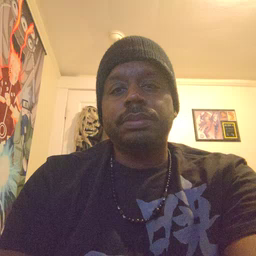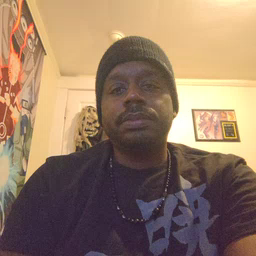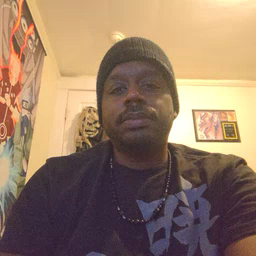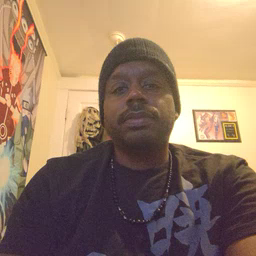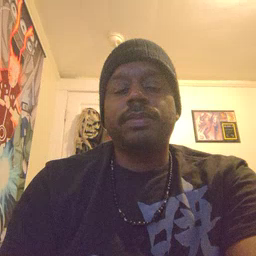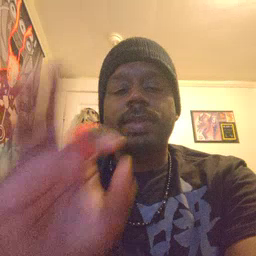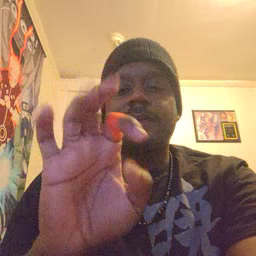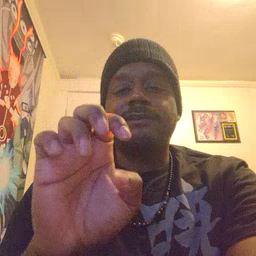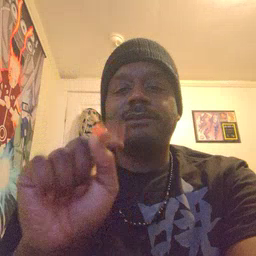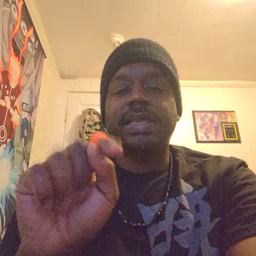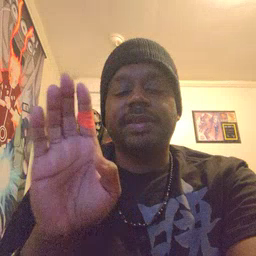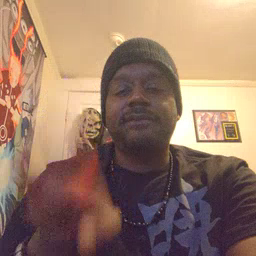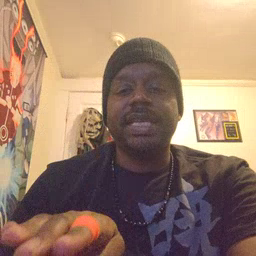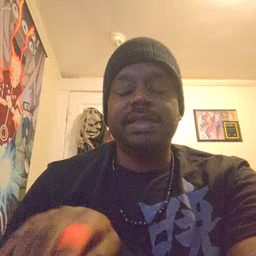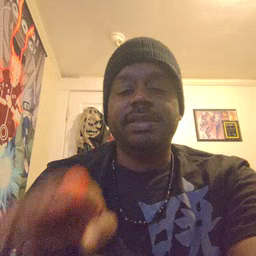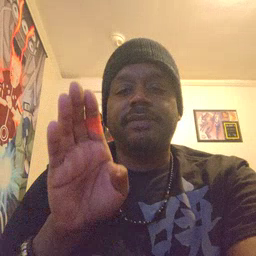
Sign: feet